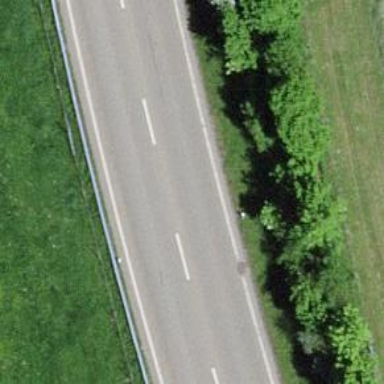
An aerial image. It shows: Asphalt road classified as trunk highway.